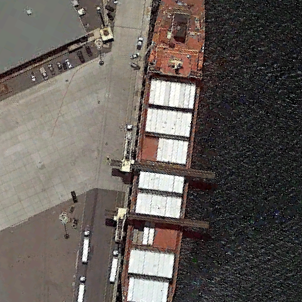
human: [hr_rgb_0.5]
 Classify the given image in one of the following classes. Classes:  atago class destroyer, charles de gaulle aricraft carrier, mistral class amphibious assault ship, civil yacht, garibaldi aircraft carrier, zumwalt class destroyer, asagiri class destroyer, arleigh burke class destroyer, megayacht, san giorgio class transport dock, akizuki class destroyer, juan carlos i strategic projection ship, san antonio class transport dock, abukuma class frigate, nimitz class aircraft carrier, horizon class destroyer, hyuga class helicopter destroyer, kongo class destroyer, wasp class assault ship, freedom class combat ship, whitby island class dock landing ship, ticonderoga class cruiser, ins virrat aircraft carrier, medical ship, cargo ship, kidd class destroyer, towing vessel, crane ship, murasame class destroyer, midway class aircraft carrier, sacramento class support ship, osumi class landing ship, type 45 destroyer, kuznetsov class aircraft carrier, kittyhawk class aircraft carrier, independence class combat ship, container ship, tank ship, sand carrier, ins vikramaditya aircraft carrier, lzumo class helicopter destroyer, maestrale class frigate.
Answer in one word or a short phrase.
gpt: Container ship